Question: so i'm fairly new with SDL, and i'm trying to make a little snowboarding game. When the player is moving down the hill, I want to leave a trail of off-coloured snow behind him. Currently, the way i have this working is I have an array (with 1000 elements) that stores the players last position. Then each frame, I have a for loop that loops 1000 times, to draw out the trail texture in all these last 1000 positions of the player...
I feel this is extremely inefficient, and i'm looking for some better alternatives!
The Code:
'''
void Player::draw()
{
if (posIndex >= 1000)
{
posIndex = 0;
}
for (int i = 0; i < 1000; i++) // Loop through all the 1000 past positions of the player
{
// pastPlayerPos is an array of SDL_Rects that stores the players last 1000 positions
// This line calculates teh location to draw the trail texture
SDL_Rect trailRect = {pastPlayerPos[i].x, pastPlayerPos[i].y, 32, 8};
// This draws the trail texture
SDL_RenderCopy(Renderer, Images[IMAGE_TRAIL], NULL, &trailRect);
}
// This draws the player
SDL_Rect drawRect = {(int)x, (int)y, 32, 32};
SDL_RenderCopy(Renderer, Images[0], NULL, &drawRect);
// This is storing the past position
SDL_Rect tempRect = {x, y, 0, 0};
pastPlayerPos[posIndex] = tempRect;
posIndex++; // This is to cycle through the array to store the new position
'''

This is the result, which is exactly what i'm trying to accomplish, but i'm just looking for a more efficient way. If there isn't one, i will stick with this.
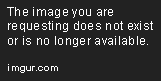
Answer: There are multiple solutions. I'll give you two.
1.
Create screen-size surface. Fill it with alpha. On each player move, draw it's current position into this surface - so each movement will add you extra data to this would-be mask. Then blit this surface on screen (beware of blit order). In your case it could be improved by disabling alpha and initially filling surface with white, and blitting it first, before anything else. With that approach you can skip screen clearing after flip, by the way.
I recommend starting with this one.
2.
Not easy one, but may be more efficient (it depends). Save array points where player actually changed movement direction. After it, you need to draw chainline between these points. There is however no builtin functions in SDL to draw lines; maybe there are in SDL_gfx, i never tried it. This approach may be better if you'll use OpenGL backend later on; with SDL (or any other ordinary 2D drawing library), it's not too useful.